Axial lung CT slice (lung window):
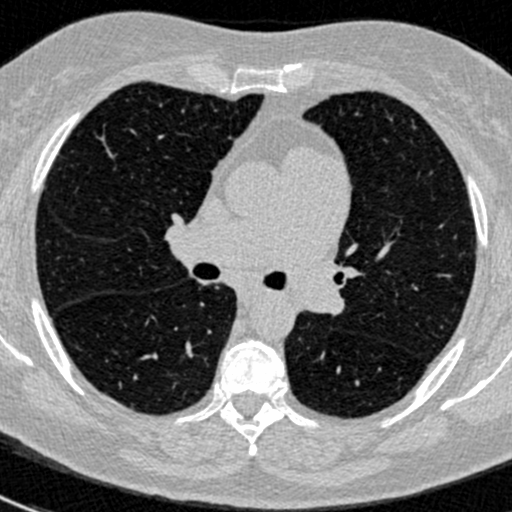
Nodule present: no